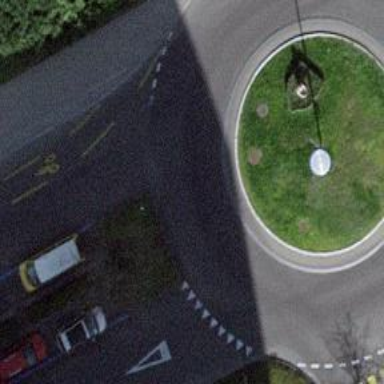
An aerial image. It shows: Tertiary road encircling roundabout with trolley wires.